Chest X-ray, PA view. Patient: 19 years old, sex M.
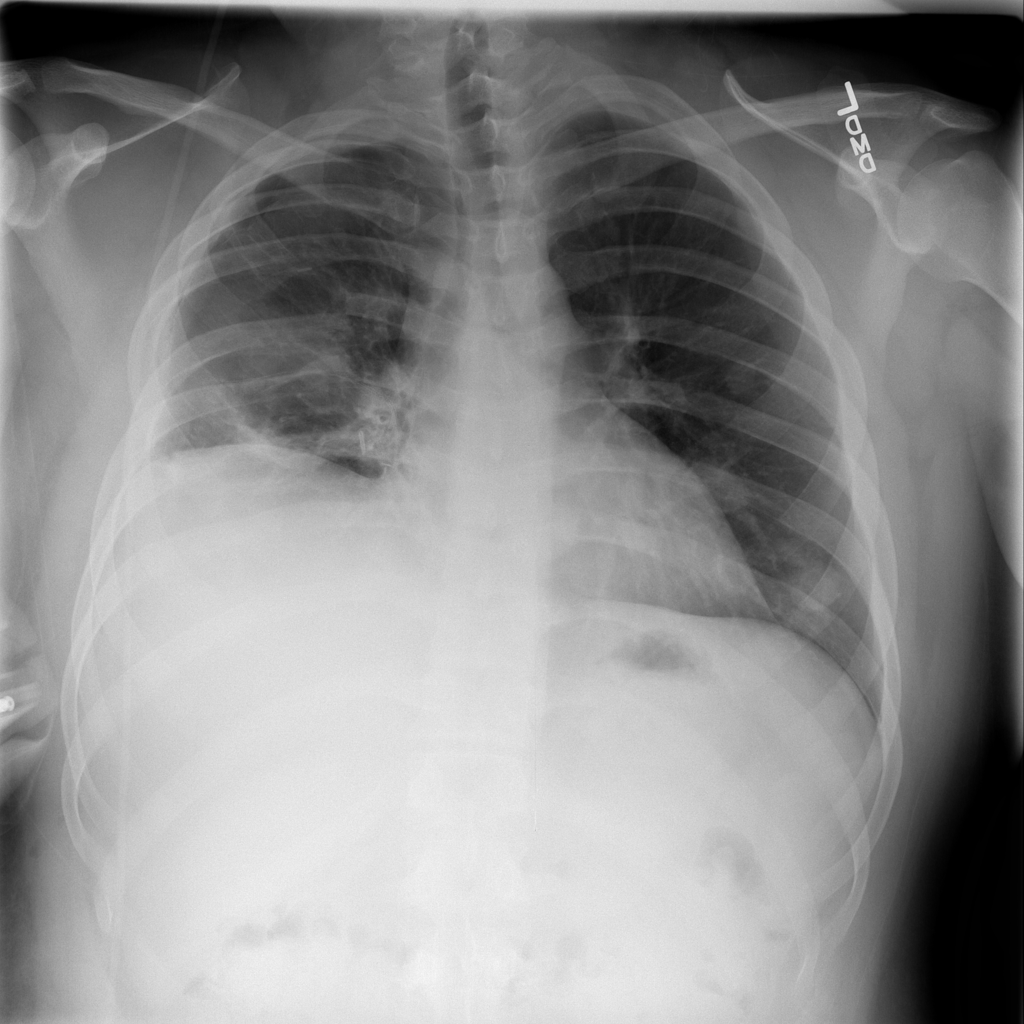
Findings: Pneumothorax